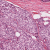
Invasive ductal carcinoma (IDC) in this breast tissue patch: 1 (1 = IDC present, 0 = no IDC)